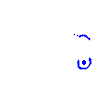
Particle: proton